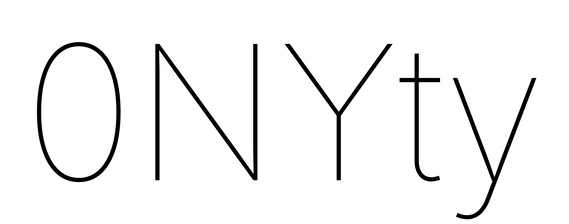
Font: Inter_Thin